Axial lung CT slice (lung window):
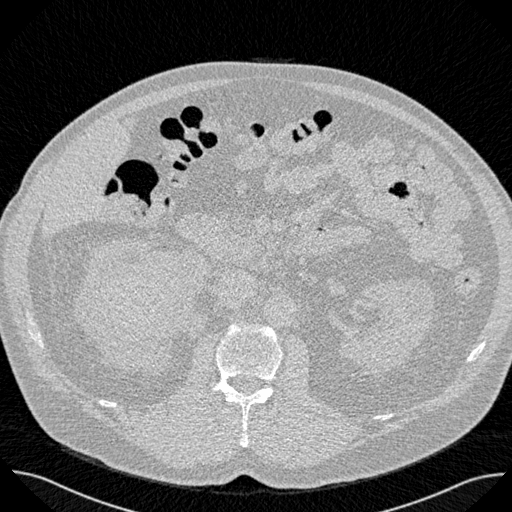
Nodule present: no